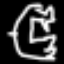
Label: frog